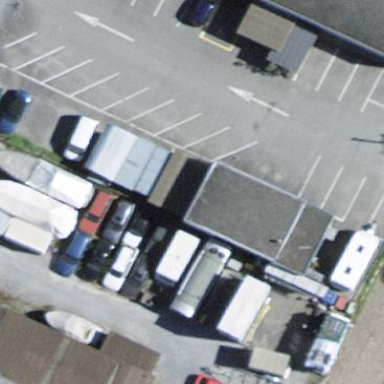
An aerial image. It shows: Parking area.